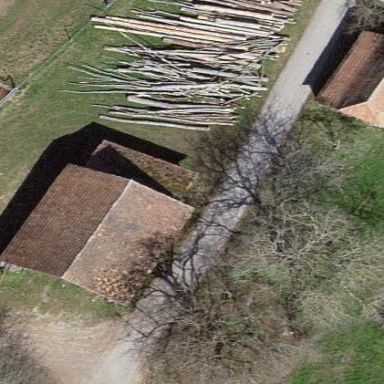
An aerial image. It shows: Shed.